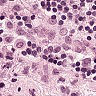
Metastatic tissue present: no